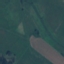
Label: Pasture